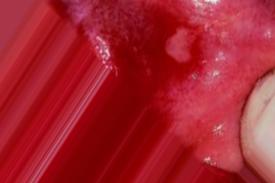
Condition: Mouth Ulcer